Question: I have a question about UIPickerView.
I build the UIPickerView , the picker have popup normal,
but I need dismiss the pickerview when I click the screen.
But When I click the screen , the picker have dismiss, but the backgrouond gray color view(?) still remain.
Like this:

my part code is here
'''
dataAry = [[NSArray alloc] initWithObjects:@"test1",@"test2",@"test3",@"test4",@"test5", nil] ;
pickerView = [[UIPickerView alloc] initWithFrame:CGRectZero];
pickerView.delegate = self;
pickerView.dataSource = self;
pickerView.showsSelectionIndicator = true;
_myTF.inputView = pickerView;
UITapGestureRecognizer *tapGesture = [[UITapGestureRecognizer alloc] initWithTarget:self action:@selector(hideThePicker)];
tapGesture.delegate = self;
tapGesture.cancelsTouchesInView = NO;
[self.view addGestureRecognizer:tapGesture];
}
-(IBAction)hideThePicker {
pickerView.frame = CGRectMake(0, 480, 320, 260);
}
- (NSInteger)numberOfComponentsInPickerView:(UIPickerView *)pickerView
{
return 1;
}
- (NSString *)pickerView:(UIPickerView *)pickerView titleForRow:(NSInteger) row forComponent:(NSInteger)component
{
return dataAry[row];
}
- (NSInteger)pickerView:(UIPickerView *)pickerView numberOfRowsInComponent: (NSInteger)component
{
return [dataAry count];
}
- (void)pickerView:(UIPickerView *)pickerView didSelectRow:(NSInteger)row inComponent: (NSInteger)component
{
NSLog(@"dataAry selected:%ld", row);
}
'''
Have any one teach me how can I totally dismiss pickerview when I touch the screen?
thank you very much.
my test pickerview totally code in here:
git: <URL>
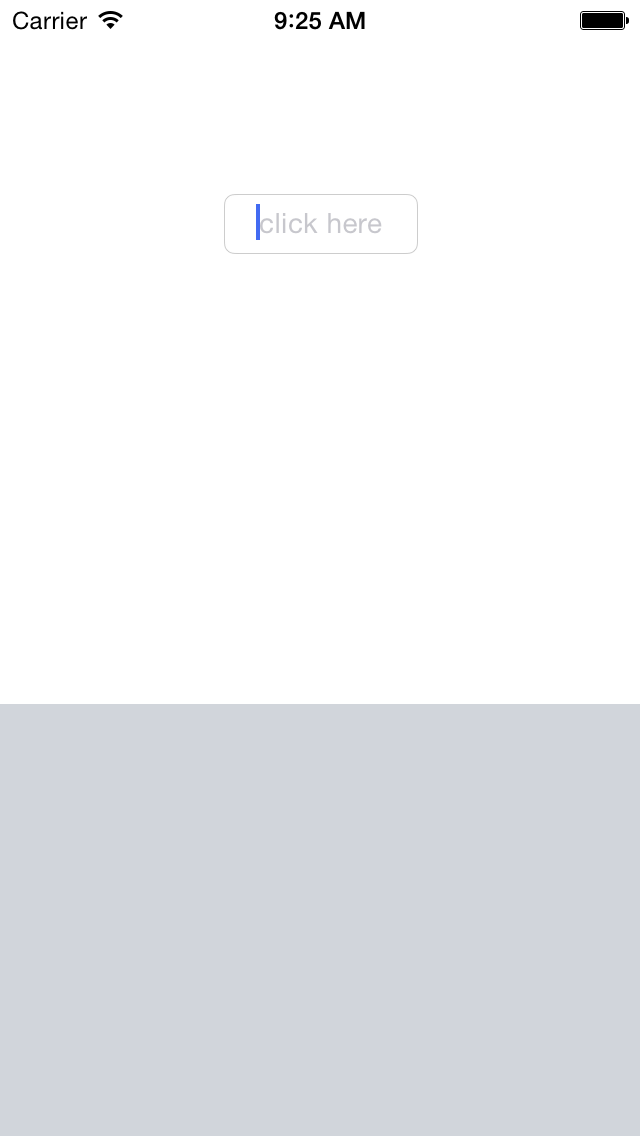
Answer: Why don't you use -
'''
-(IBAction)hideThePicker {
[_myTF resignFirstResponder];
pickerView.hidden = YES;
}
'''
you can hide the 'UIPickerView' just by using its 'hidden' property.
# EDIT-
Check updated answer above, you have to resign the text field responder as well.